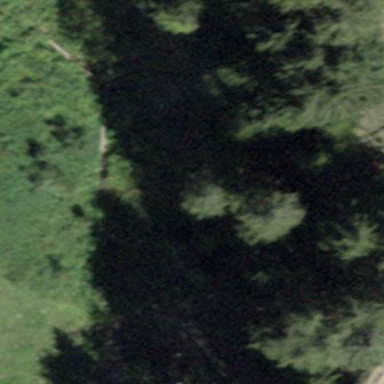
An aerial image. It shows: Forest area.